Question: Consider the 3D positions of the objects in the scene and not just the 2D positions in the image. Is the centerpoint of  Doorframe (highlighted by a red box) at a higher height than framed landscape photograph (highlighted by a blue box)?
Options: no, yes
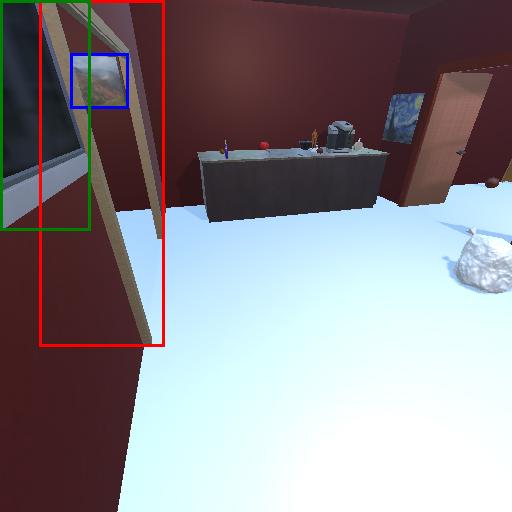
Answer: no